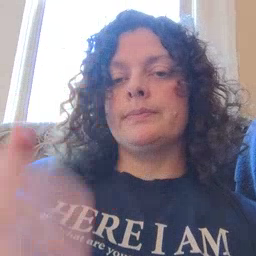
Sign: sun